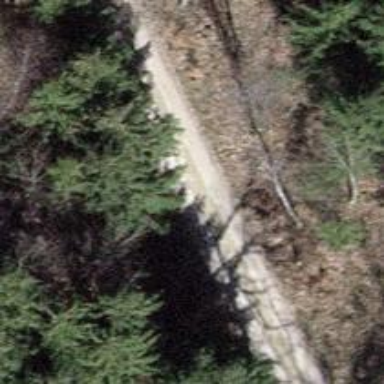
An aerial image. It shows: Gravel track with grade2 quality.